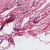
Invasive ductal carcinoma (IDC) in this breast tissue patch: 0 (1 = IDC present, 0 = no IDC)